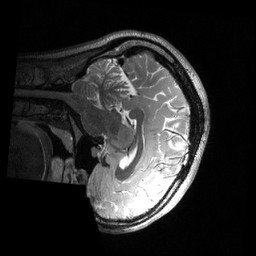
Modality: T2w
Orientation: sagittal
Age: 24
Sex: female
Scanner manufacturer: siemens
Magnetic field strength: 3 T
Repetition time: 3.2 s
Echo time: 0.566 s